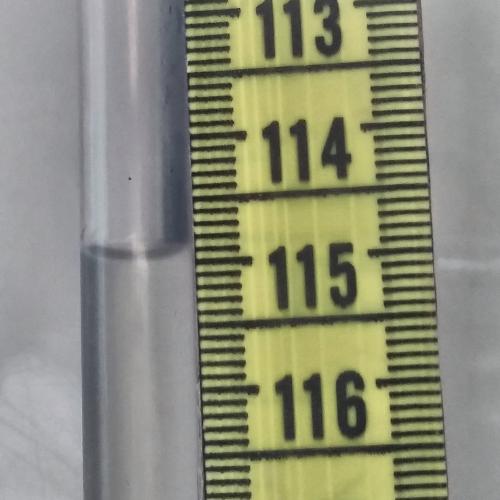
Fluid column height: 114.9 cm